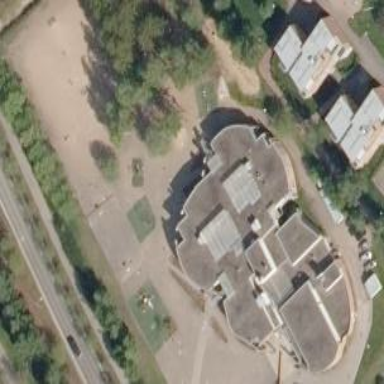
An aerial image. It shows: School building.